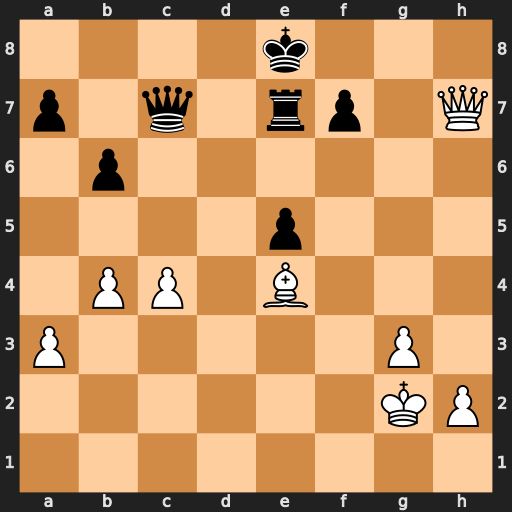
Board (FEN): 4k3/p1q1rp1Q/1p6/4p3/1PP1B3/P5P1/6KP/8
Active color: w
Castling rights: -
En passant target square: -
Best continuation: Qh8+ Kd7 Bf5+